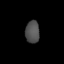
Tissue: lung
Cell type: Myeloid cells
Senescence score: 0.5568
Nuclear area (px): 309
Mean DAPI intensity: 79.398